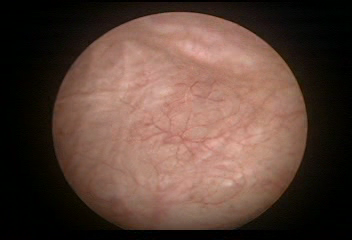
Modality: WLC
Class: Normal mucosa
Bladder cancer association: No